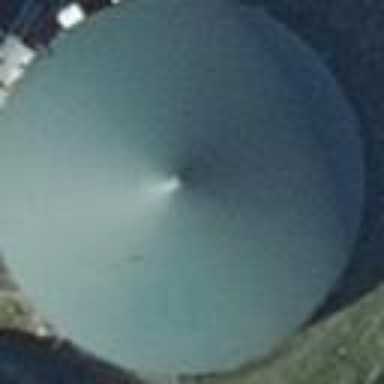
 used as digester with power generator inside."